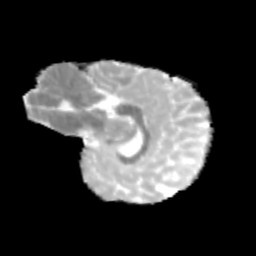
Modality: MD
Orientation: sagittal
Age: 11
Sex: female
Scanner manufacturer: siemens
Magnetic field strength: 3 T
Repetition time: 3.8 s
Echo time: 0.07 s